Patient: sex M, age 57
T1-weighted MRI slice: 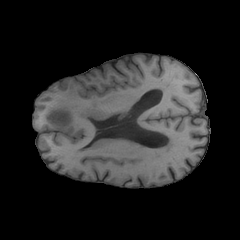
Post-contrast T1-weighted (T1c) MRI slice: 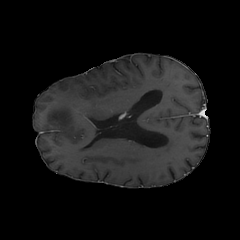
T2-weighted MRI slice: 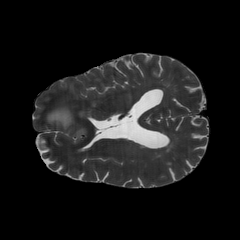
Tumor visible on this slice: yes
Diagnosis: Glioblastoma, IDH-wildtype
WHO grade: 4